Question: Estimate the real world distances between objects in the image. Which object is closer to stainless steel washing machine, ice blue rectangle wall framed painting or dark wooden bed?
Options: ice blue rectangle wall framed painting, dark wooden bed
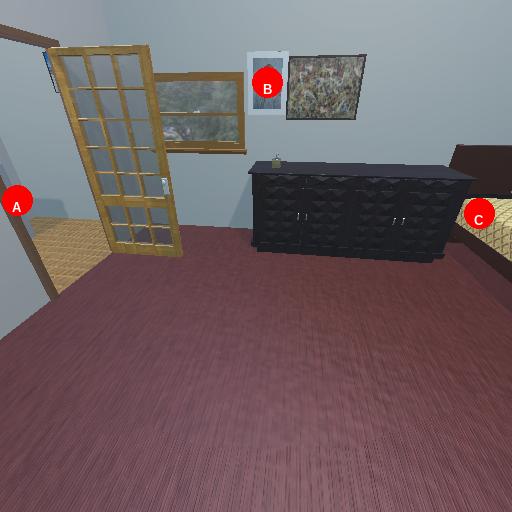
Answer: ice blue rectangle wall framed painting